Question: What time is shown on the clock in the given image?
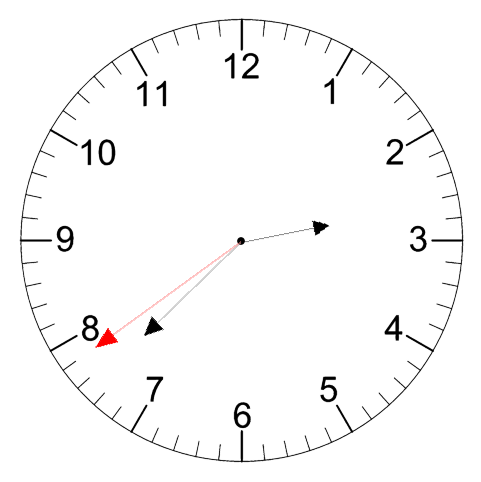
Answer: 02:37:39